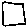
Label: square